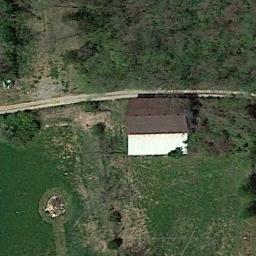
Label: residential